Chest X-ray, AP view. Patient: 63 years old, sex M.
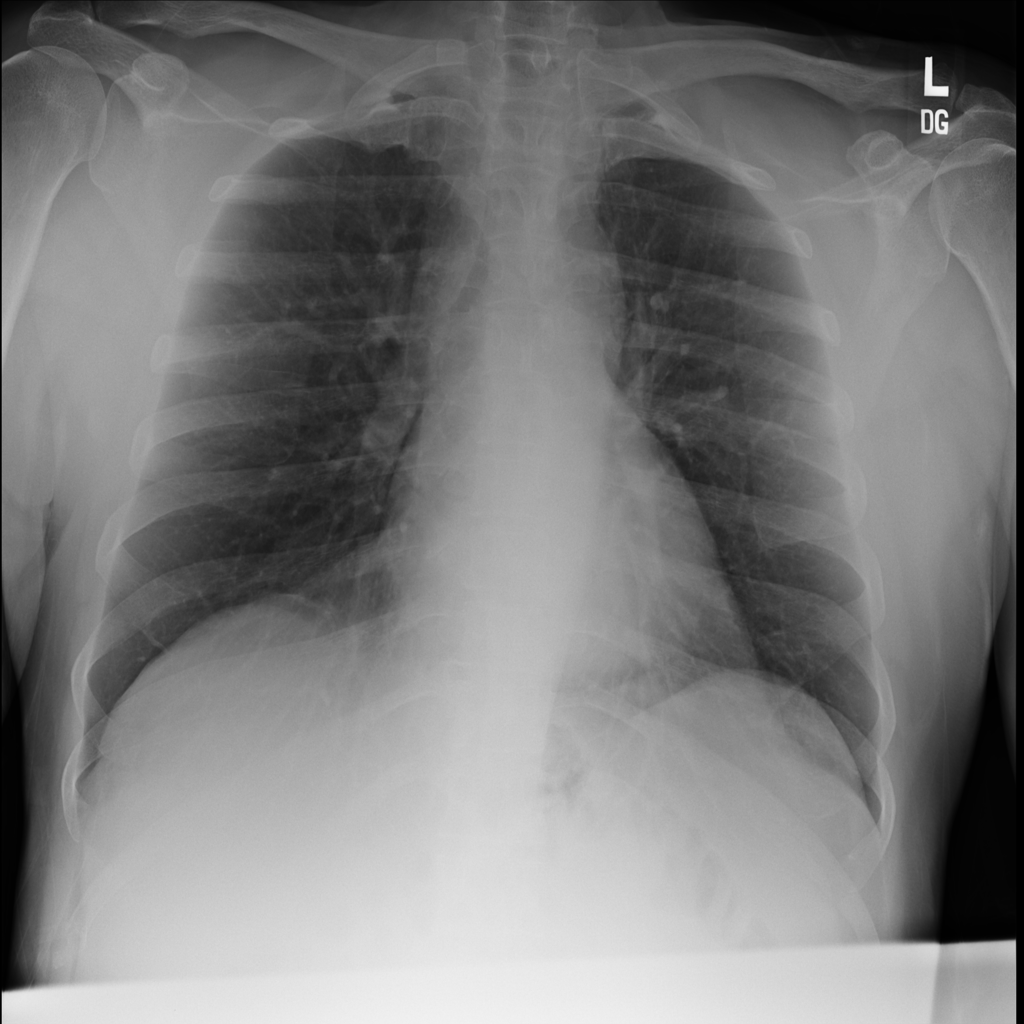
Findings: Mass